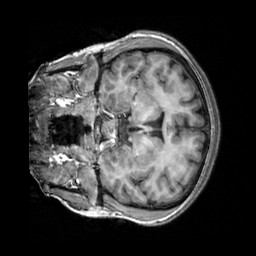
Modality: T1w
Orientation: coronal
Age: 31
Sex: female
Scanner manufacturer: siemens
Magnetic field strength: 3 T
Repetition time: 2.3 s
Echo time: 0.00303 s